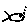
Label: fish